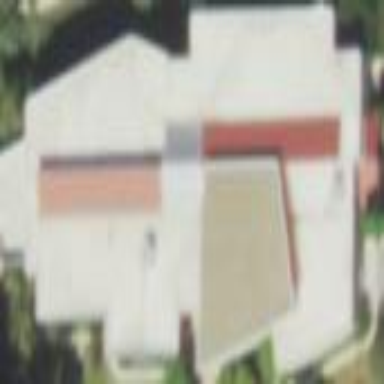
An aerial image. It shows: College building.